Interaction volume radius: 5 \u00c5
Interaction volume height: 30 \u00c5
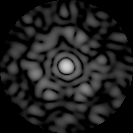
Disorder parameter: 0.7842